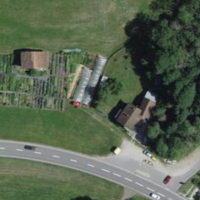
EUNIS habitat code: 24
Species observed at this site:
Humulus lupulus